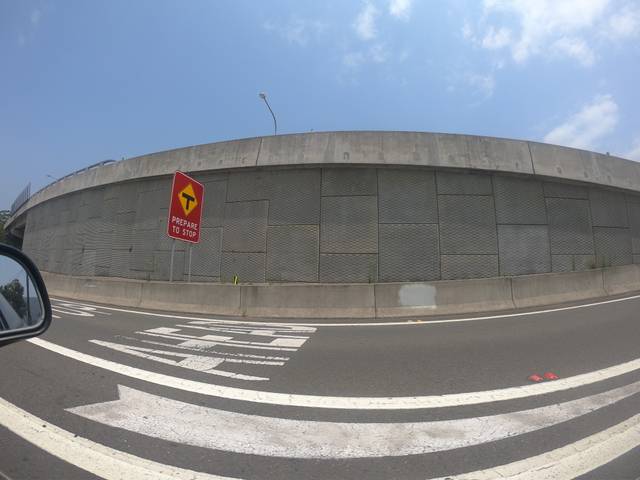
Region: Australia
Coordinates: -34.322, 150.914